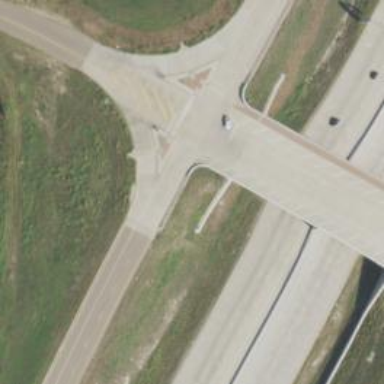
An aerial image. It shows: Tertiary road with frontage road.